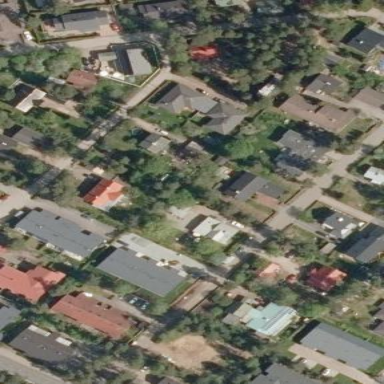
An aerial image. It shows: Residential area.